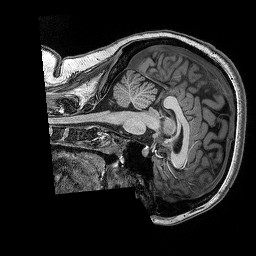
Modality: T1w
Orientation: sagittal
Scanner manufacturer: siemens
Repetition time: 2.5 s
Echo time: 0.00341 s